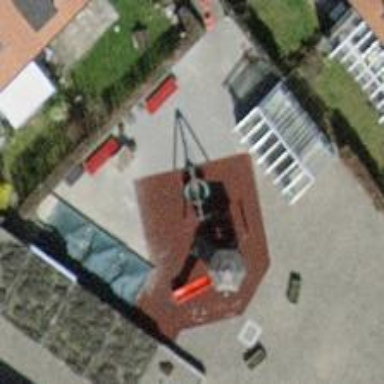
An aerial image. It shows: Playground with basket swing.